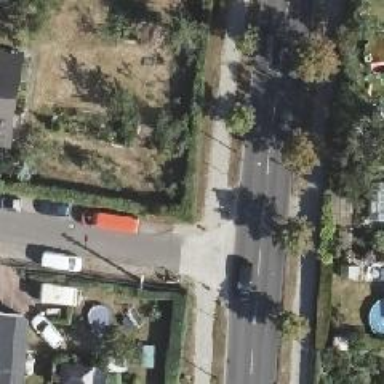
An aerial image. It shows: Residential road.